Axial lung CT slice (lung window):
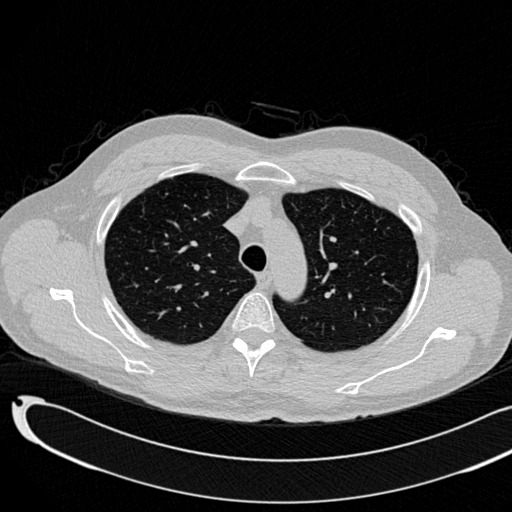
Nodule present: no